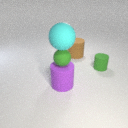
small green rubber sphere above large purple rubber cylinder